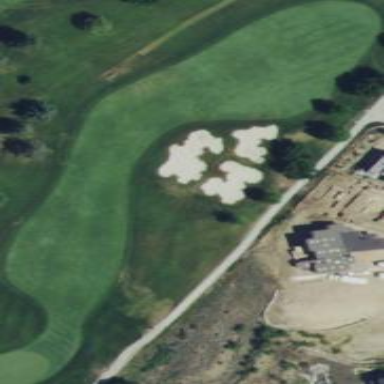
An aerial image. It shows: Grassy area designated as golf fairway.